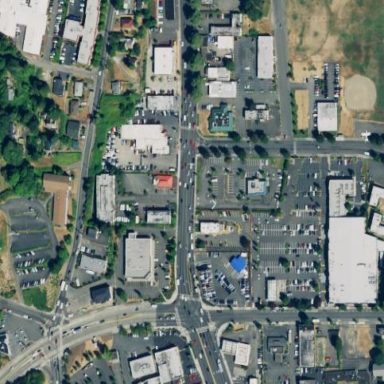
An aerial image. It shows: Retail area.